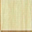
Piece: xx